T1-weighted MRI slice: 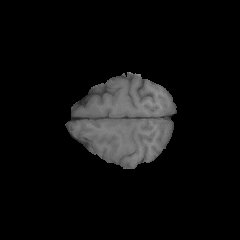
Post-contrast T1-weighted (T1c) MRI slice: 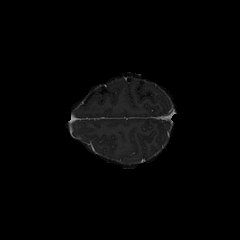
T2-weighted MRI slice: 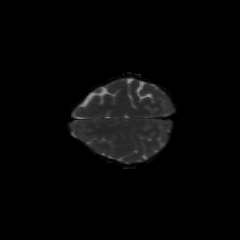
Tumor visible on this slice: no